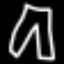
Label: pants